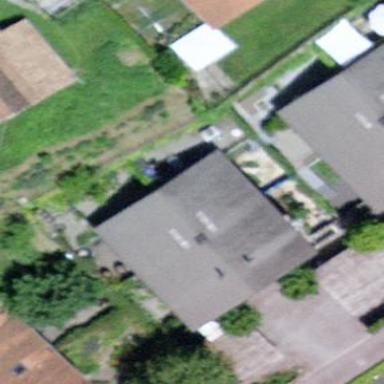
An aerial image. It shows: Residential building.